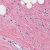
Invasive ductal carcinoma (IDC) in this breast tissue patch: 0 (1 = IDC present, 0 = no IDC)